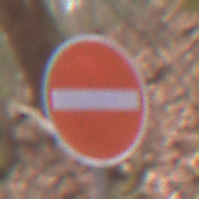
Verkehrszeichen: VerbotDerEinfahrt
Umgebung: Outdoor, Nature
Tageszeit: Midday
Wetter: Overcast
Licht: Natural
Jahreszeit: Autumn
Kontrast: LowContrast